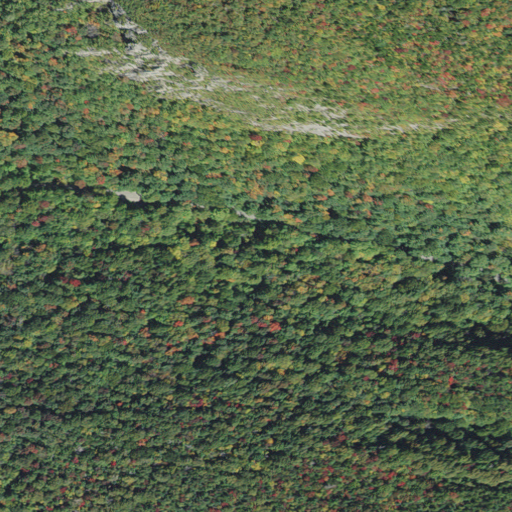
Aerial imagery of gap in Vermont named Hazens Notch containing deciduous forest, mixed forest, and open development